Question: I have here a sample Tax Calculator:
<URL>
as an experienced web developer and about to replicate the same exact calculator, Do you need to use a database to store all the Income tax rates? See the image below.

any advice from the experts..
Thank you.
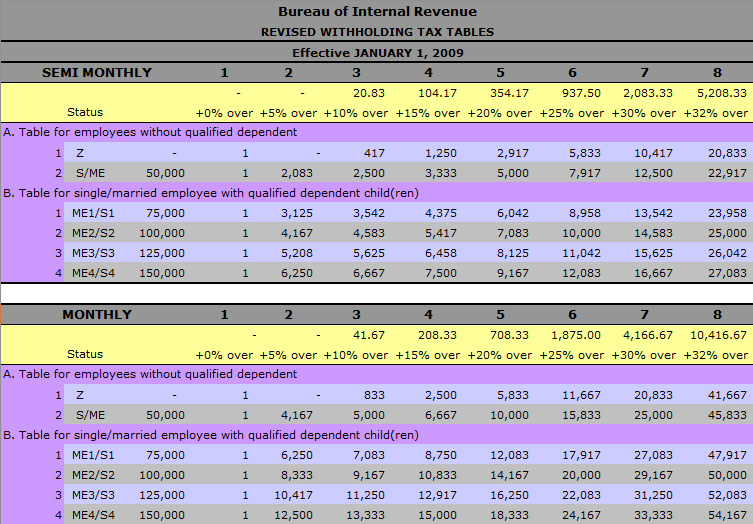
Answer: It's certainly not required. It's not a very large table, and doesn't change frequently, so I see no reason to build anything that heavy-weight. You could probably just store it in a PHP array, or a flat file like JSON or XML.